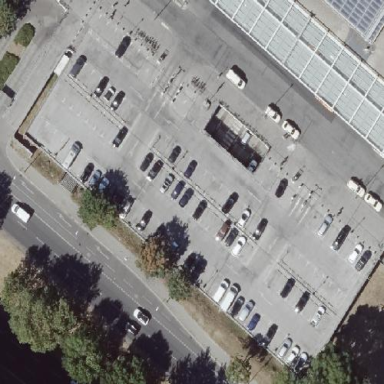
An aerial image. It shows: Multi-storey parking facility designed for park and ride near train station.